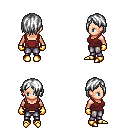
a pixel art fantasy rpg character, female body template, human, light skin, maroon pirate shirt, metal pants, white bangs hairstyle, gold gloves, gold boots, four views (front, back, left, right), 2x2 character sprite sheet, small pixel art, hard edges, no anti-aliasing